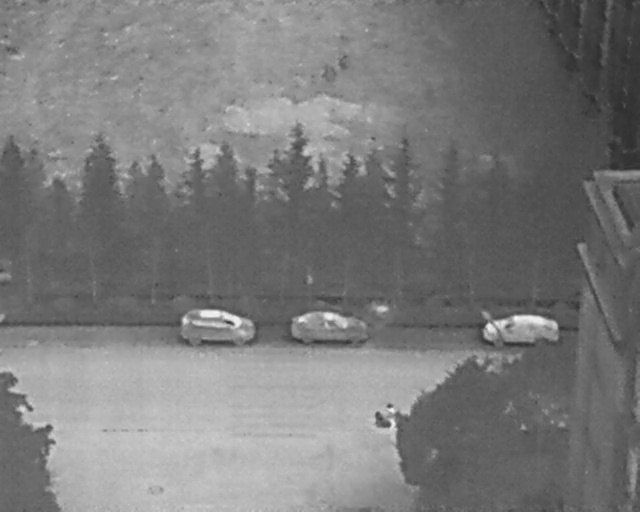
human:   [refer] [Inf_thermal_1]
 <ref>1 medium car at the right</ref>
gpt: <box>[[79, 56, 84, 71, 2]]</box>

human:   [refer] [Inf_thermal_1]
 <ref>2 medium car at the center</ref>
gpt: <box>[[30, 56, 37, 71, 2], [48, 56, 54, 71, 2]]</box>